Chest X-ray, AP view. Patient: 70 years old, sex M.
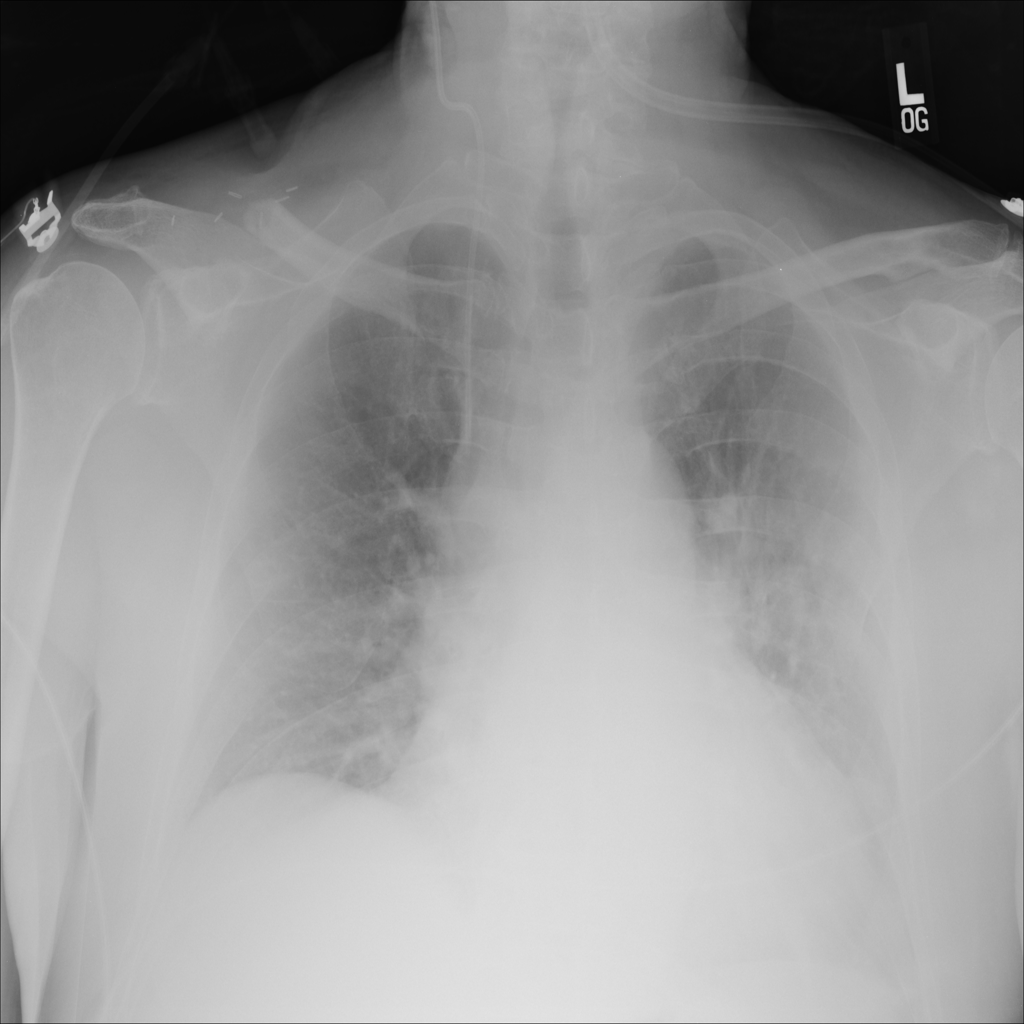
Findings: No Finding